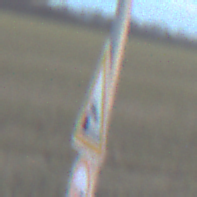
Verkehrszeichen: Ufer
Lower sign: Ueberholverbot
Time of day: SunriseSunset
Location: Outdoor (Nature)
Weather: PartlyCloudy
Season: NotSpecified
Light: Natural